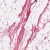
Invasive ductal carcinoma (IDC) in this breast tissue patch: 0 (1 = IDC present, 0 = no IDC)